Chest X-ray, AP view. Patient: 67 years old, sex M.
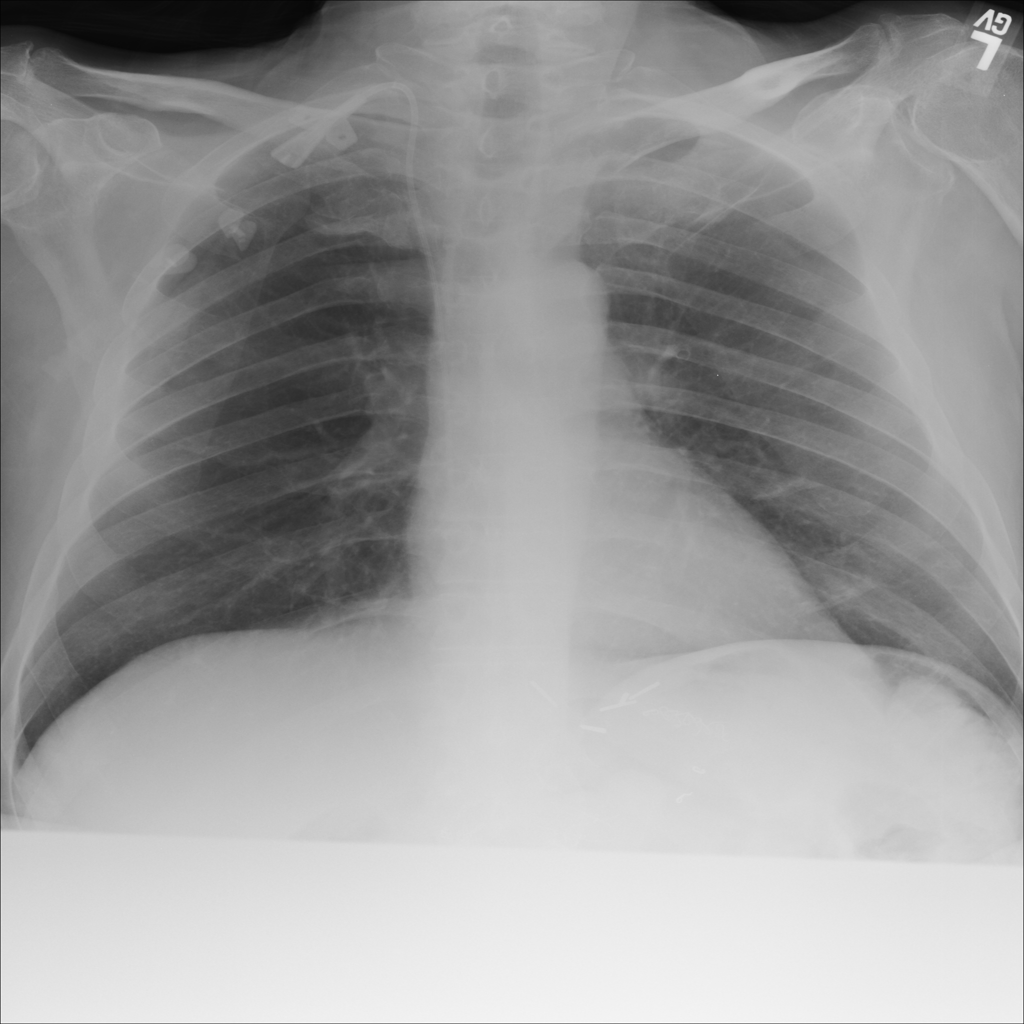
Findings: No Finding